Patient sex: M
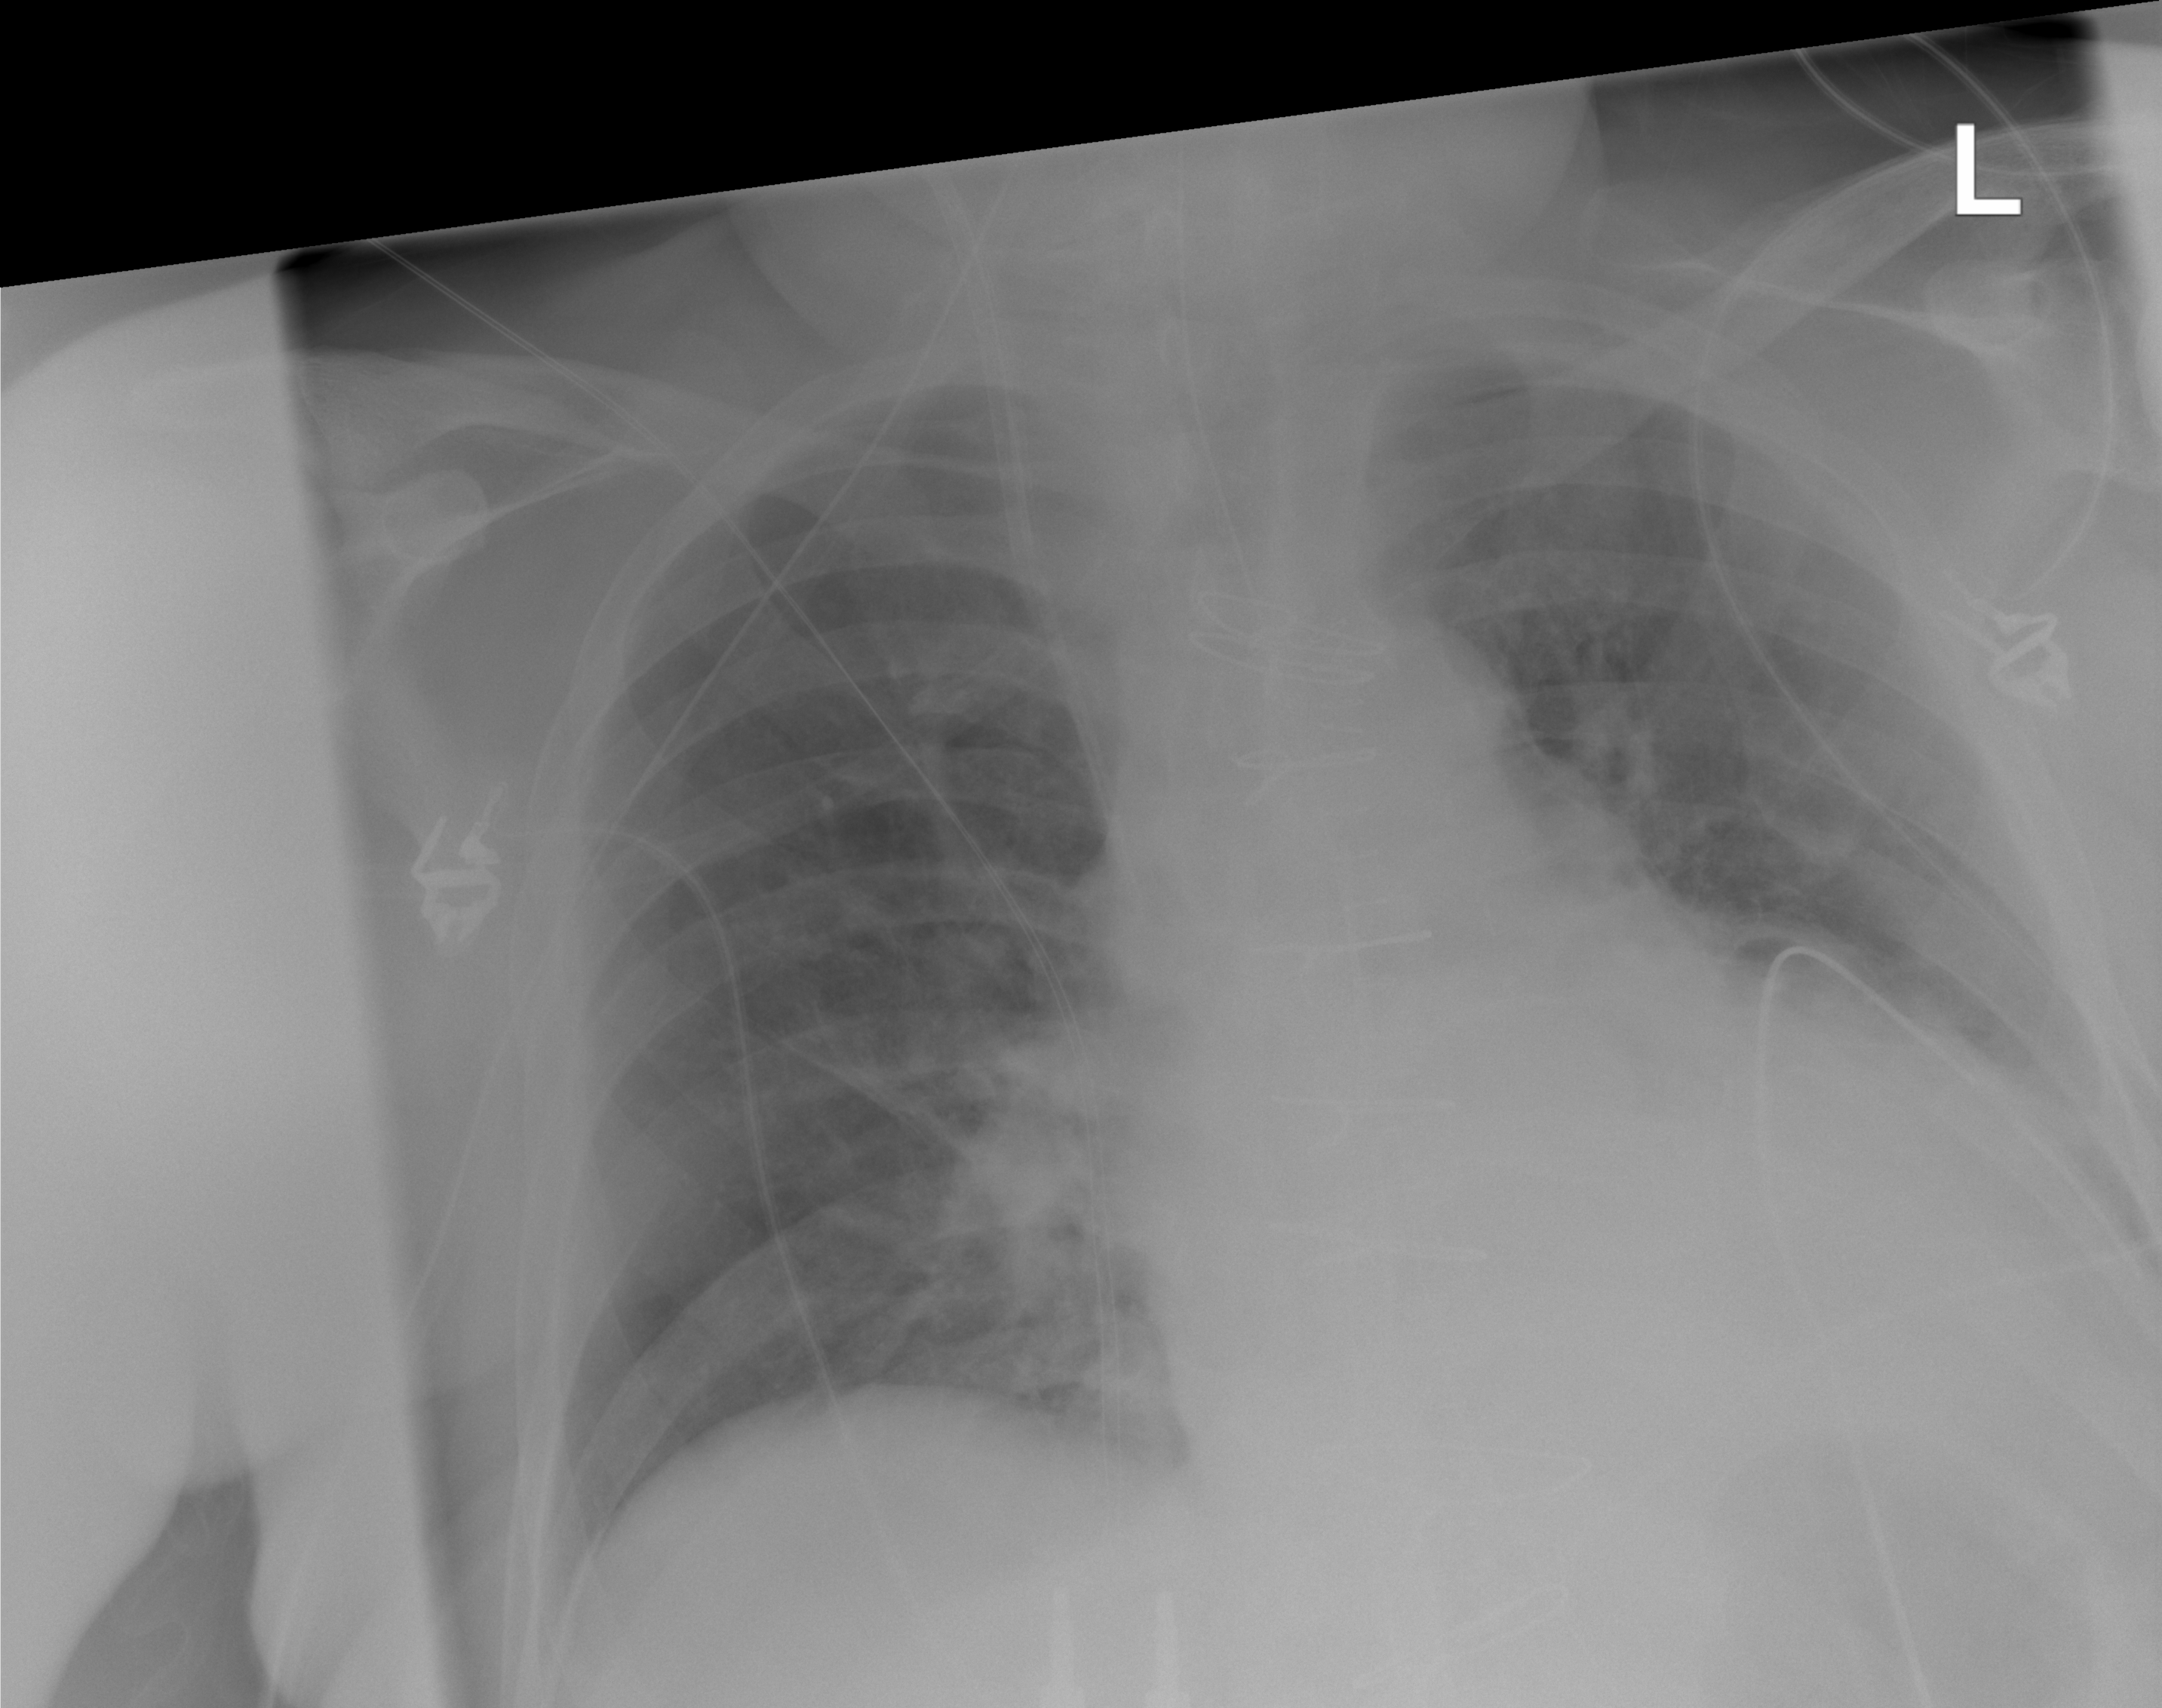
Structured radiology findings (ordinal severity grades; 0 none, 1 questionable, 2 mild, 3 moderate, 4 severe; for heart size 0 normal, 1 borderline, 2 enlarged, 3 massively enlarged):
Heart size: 2
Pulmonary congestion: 2
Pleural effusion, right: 0
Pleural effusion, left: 2
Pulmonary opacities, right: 2
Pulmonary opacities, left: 2
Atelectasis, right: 2
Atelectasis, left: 2